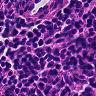
Metastatic tissue present: no